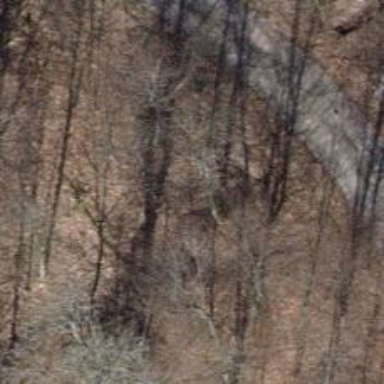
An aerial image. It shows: Culvert tunnel.